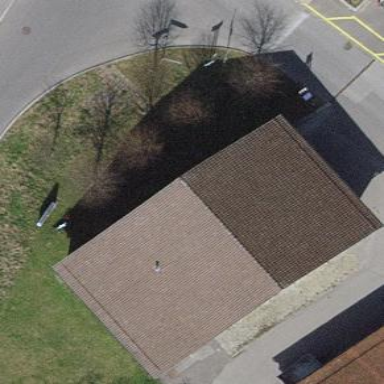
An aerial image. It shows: School building.